Chest X-ray. View position: PA
Patient age: 53
Patient sex: F
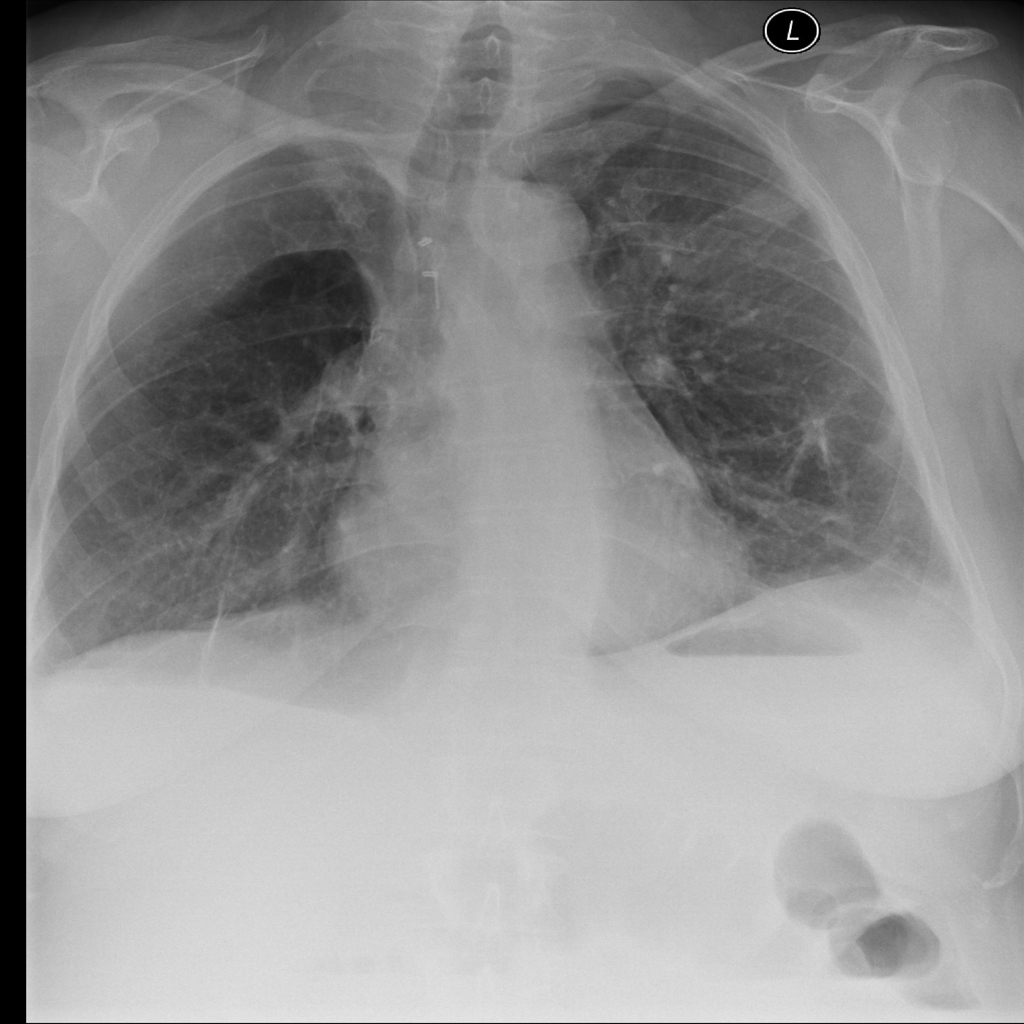
Finding: Pneumothorax